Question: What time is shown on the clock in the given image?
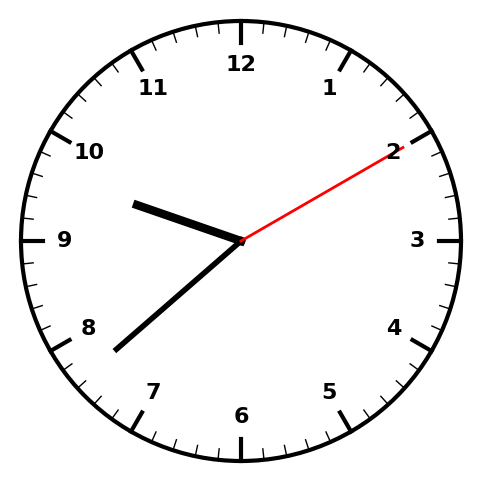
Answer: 09:38:10